Question: I'm trying to understand the sp unit in Android, but I can't really figure out how it works. The <URL> say:
> sp Scale-independent Pixels - This is like the dp unit, but it is also
scaled by the user's font size preference. It is recommend you use
this unit when specifying font sizes, so they will be adjusted for
both the screen density and the user's preference.
Using <URL> which is:
> A scaling factor for fonts displayed on the display. This is the same
as density, except that it may be adjusted in smaller increments at
runtime based on a user preference for the font size.
So given this information I assume that the scaledDensity will change as I change the system font size and that I can use this information to know the ratio between 1dp and 1sp ('scaledDensity / density').
However when I'm testing this on my phone (Nexus 4) I am not getting the results I'm expecting. DisplayMetrics.scaledDensity always returns the same value (equal to DisplayMetrics.density) regardless of what font size I have set my phone to use (via 'settings -> accessibility -> use large font' or 'settings -> display -> font size').
When I change the font settings my sp specified fonts changes size, so the sp unit works as expected but the scaledDensity value doesn't change at all.
The code I'm using to get the scaledDensity is:
'''
DisplayMetrics metrics = new DisplayMetrics();
getWindowManager().getDefaultDisplay().getMetrics(metrics);
metrics.scaledDensity
'''
Am I doing something wrong or have I misunderstood what DisplayMetrics.scaledDensity actually does?
Here are three screenshots that illustrates what I mean:

And this is the code for the application:
'''
DisplayMetrics metrics = new DisplayMetrics();
getWindowManager().getDefaultDisplay().getMetrics(metrics);
String result = "
"
+ "density : " + metrics.density + " (24 dp = " + 24 * metrics.density + " px)
"
+ "scaledDensity: " + metrics.scaledDensity + " (24 sp = " + 24 * metrics.scaledDensity + " px)
";
((TextView) this.findViewById(R.id. label)).setText(result);
((TextView) this.findViewById(R.id. sp)).setTextSize(android.util.TypedValue. COMPLEX_UNIT_SP , 24);
((TextView) this.findViewById(R.id.dp )).setTextSize(android.util.TypedValue. COMPLEX_UNIT_DIP, 24);
'''
I want to be able to calculate the amount of pixels needed y-wise to draw a certain string. If I specify the size of the string using dp I can easily calculate the required pixels using 'displayMetrics.density'. But when I use sp and try to calculate the amount of pixels using 'displayMetrics.scaledDensity' I do not get the correct values.
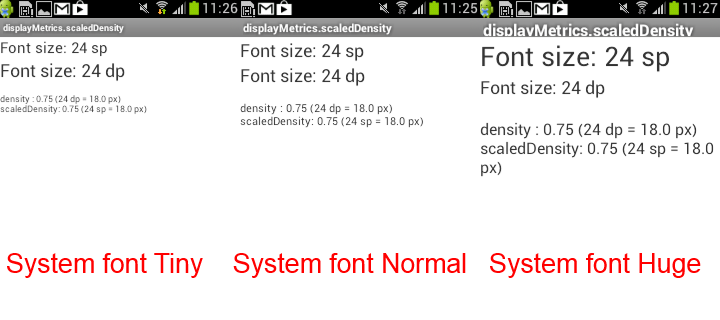
Answer: I was able to figure out this myself. After digging trough the Android source code I <URL> depends on the system setting for font size. So this was just as I thought it should be.
The reason why 'scaledDensity' always had the same value for me regardless of font size was because . I got the DisplayMetrics from the default display and regarding this the <URL> say:
> Returns the Display upon which this WindowManager instance will create new windows. Despite the name of this method, the display that is returned is not necessarily the primary display of the system (see DEFAULT_DISPLAY). The returned display could instead be a secondary display that this window manager instance is managing. Think of it as the display that this WindowManager instance uses by default.
In this case the default display is not the same display as the primary display of the system, so when I change the system font setting that setting is changed on the primary display and not on the default display. If I update my code to get the 'DisplayMetrics' for the display that is actually used 'scaledDensity' returns the expected values scaled according to the system font settings.
With the following updated code that uses 'getResources().getDisplayMetrics()' everything works as expected:
'''
DisplayMetrics metrics = getResources().getDisplayMetrics();
String result = "
"
+ "density : " + metrics.density + " (24 dp = " + 24 * metrics.density + " px)
"
+ "scaledDensity: " + metrics.scaledDensity + " (24 sp = " + 24 * metrics.scaledDensity + " px)
" ;
((TextView) this.findViewById(R.id.label)).setText(result);
((TextView) this.findViewById(R.id.sp)).setTextSize(TypedValue.COMPLEX_UNIT_SP, 24);
((TextView) this.findViewById(R.id.dp)).setTextSize(TypedValue.COMPLEX_UNIT_DIP, 24);
'''
With this way of getting the display metrics this is the result I get (observe how the scaled density changes with font size):